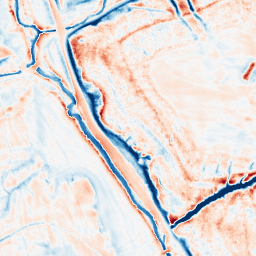
Category: edge_preserving
Decomposition family: anisotropic_diffusion
Decomposition parameters: iterations: 50
kappa: 50
gamma: 0.2
Upsampling method: regularized
Upsampling parameters: scale: 2
lambda_reg: 0.001
Upsampling scale: 2